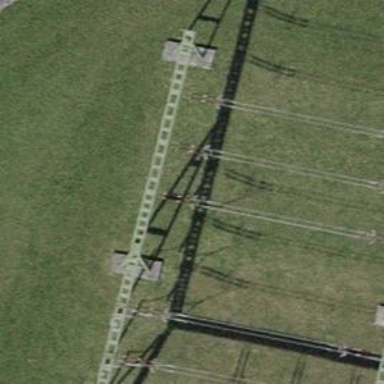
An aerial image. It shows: Insulator used in power equipment.